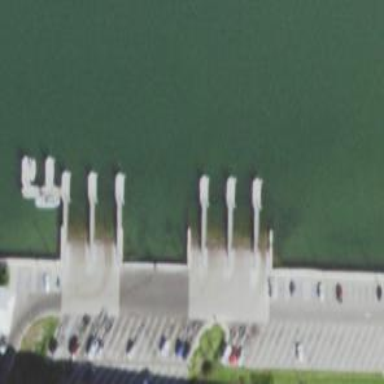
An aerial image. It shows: Slipway for leisure land vehicles on service road.